如图, 点 $P$ 是 $\triangle ABC$ 中 $AB$ 边上的一点, 请你添加一个条件使 $\triangle ACP \sim \triangle ABC$, 这个条件可以是\underline{\qquad}。
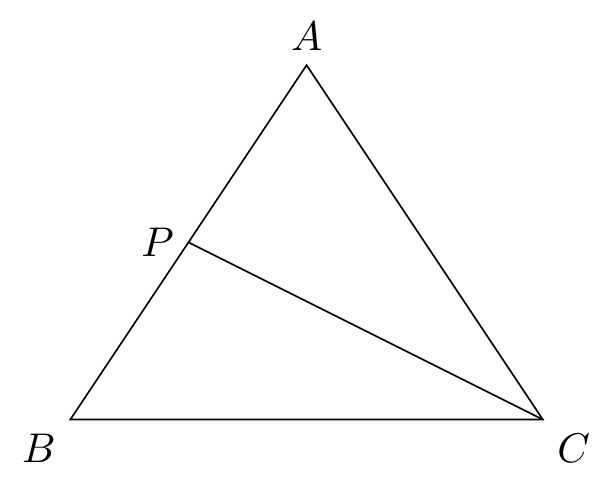
【解答】
解：
$\because \angle A = \angle A$

$\therefore$ 可以添加的条件为 $\angle ACP = \angle B$

$\therefore \triangle ACP \sim \triangle ABC$。

故答案为：$\angle ACP = \angle B$(答案不唯一)。